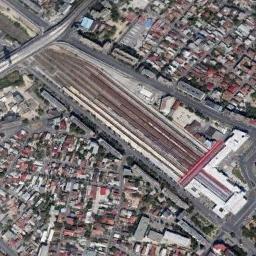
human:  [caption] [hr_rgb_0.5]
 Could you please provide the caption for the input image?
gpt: There are many buildings beside the railway station .

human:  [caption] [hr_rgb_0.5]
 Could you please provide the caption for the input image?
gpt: There is a railway station in the crowded city .

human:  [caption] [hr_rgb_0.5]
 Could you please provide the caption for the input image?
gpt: The railway station has some railways and trains and the railway station is surrounded by a residential area .

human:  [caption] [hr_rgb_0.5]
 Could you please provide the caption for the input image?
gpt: The railway station is next to some buildings .

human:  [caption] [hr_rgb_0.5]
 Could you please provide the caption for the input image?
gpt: There are many buildings around the white railway station .